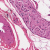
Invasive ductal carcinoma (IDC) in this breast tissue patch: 0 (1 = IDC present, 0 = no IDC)